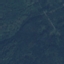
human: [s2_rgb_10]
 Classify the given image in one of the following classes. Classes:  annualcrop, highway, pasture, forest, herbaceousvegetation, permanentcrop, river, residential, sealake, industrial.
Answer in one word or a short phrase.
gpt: Forest